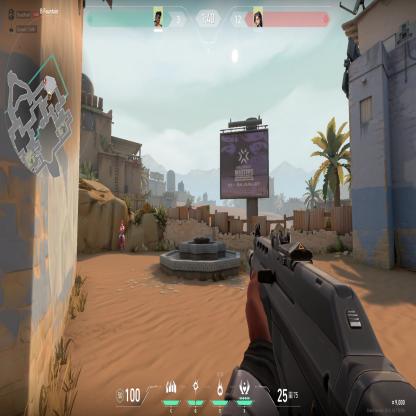
Label: enemy